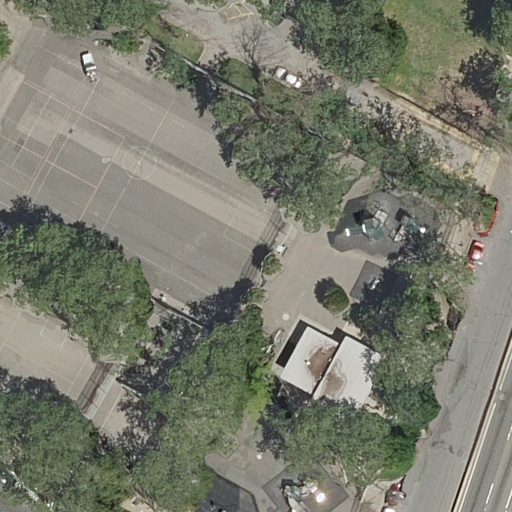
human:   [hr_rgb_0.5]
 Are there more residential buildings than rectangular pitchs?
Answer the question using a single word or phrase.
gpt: no

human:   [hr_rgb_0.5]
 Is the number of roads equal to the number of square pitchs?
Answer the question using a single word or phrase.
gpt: no

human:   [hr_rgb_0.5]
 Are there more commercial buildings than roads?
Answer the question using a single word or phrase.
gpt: no

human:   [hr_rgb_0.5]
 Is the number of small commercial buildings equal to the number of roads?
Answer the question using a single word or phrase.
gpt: no

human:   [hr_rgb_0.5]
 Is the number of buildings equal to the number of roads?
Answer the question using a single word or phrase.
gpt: no

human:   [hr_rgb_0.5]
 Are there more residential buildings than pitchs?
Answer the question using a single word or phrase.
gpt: no

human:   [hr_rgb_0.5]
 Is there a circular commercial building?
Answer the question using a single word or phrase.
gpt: no

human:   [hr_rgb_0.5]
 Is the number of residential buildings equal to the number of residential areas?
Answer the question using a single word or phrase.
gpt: no

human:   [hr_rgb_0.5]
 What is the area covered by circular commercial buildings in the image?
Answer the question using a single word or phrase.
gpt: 0m2

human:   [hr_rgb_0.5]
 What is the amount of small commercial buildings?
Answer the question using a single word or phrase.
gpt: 0

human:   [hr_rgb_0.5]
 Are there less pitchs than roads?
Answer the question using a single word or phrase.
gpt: yes

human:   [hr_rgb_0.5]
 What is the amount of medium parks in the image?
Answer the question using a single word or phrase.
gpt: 0

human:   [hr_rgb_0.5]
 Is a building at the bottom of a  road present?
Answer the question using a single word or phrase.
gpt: yes

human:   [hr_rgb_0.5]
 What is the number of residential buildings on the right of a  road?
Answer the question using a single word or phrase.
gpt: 2

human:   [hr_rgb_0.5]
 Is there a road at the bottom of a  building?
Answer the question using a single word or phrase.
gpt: yes

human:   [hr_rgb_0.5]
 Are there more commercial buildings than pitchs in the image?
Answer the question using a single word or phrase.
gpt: no

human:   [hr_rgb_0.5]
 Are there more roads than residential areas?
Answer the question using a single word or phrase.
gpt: yes

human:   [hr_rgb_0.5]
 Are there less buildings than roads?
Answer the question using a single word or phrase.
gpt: yes

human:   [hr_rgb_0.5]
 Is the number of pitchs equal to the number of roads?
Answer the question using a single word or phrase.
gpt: no

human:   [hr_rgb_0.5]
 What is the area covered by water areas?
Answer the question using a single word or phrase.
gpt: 0m2

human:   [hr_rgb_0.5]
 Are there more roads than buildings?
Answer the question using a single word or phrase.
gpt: yes

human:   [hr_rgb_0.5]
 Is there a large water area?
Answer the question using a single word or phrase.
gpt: no

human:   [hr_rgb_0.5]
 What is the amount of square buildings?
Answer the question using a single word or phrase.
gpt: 0

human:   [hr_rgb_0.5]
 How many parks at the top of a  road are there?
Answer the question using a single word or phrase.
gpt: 1

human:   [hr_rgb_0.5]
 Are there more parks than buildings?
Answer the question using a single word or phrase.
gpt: no

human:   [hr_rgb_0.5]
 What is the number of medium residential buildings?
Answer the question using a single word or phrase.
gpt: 1

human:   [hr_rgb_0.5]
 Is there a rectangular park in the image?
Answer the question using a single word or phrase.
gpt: yes

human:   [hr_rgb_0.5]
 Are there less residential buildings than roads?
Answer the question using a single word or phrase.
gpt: yes

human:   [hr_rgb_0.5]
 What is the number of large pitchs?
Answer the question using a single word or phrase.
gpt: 0

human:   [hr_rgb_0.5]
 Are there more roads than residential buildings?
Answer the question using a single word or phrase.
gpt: yes

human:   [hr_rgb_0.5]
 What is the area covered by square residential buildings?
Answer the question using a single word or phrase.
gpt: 0m2

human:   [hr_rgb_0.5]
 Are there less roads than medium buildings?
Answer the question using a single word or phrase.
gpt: no

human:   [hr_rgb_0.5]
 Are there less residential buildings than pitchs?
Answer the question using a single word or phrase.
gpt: yes

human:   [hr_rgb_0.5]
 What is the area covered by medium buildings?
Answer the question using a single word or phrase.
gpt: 133m2

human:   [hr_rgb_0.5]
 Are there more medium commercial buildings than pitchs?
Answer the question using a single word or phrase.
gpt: no

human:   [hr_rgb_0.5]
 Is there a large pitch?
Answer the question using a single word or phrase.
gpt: no